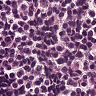
Metastatic tissue present: no